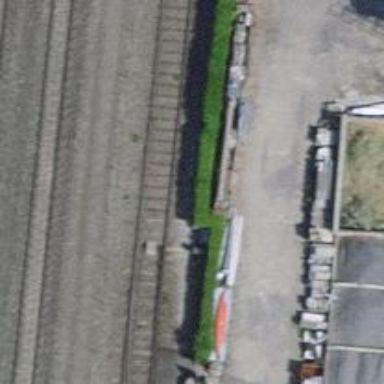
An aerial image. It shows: Railway switch.